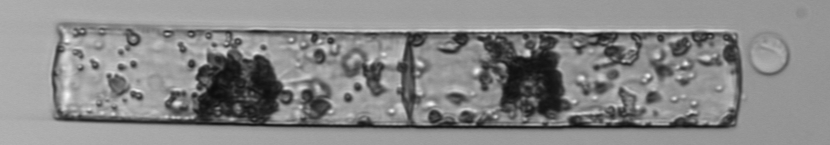
Label: Guinardia_flaccida